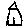
Label: house